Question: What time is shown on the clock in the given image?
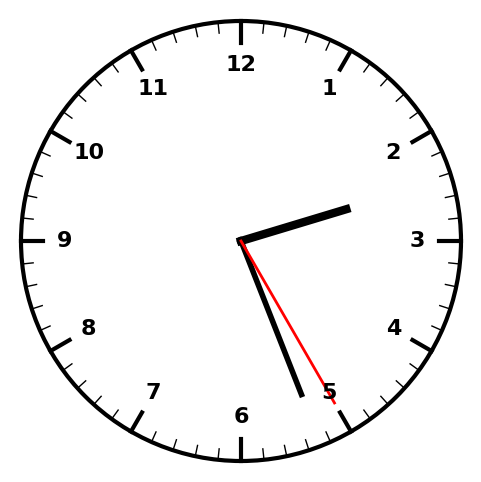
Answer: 02:26:25